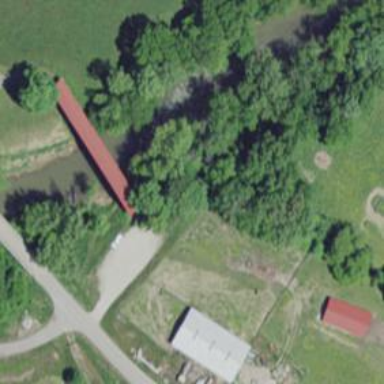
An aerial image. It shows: Covered bridge over service road.